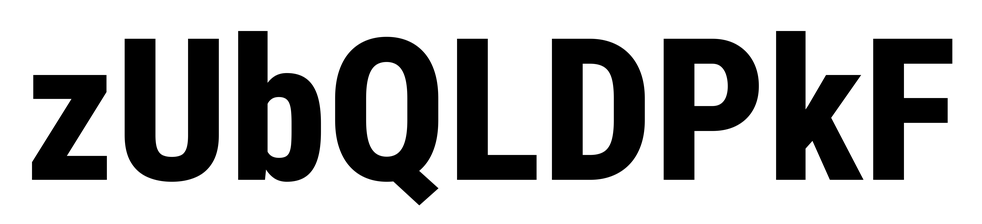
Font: Roboto_Condensed_ExtraBold